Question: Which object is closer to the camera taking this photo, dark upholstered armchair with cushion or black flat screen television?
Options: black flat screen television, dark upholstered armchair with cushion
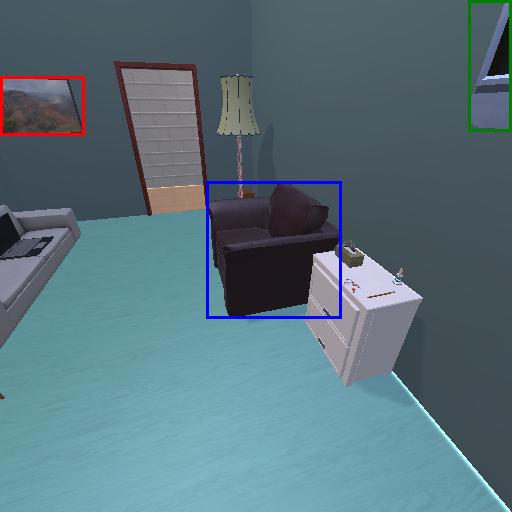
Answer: black flat screen television